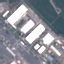
Land use / land cover: Industrial